Interaction volume radius: 5 \u00c5
Interaction volume height: 10 \u00c5
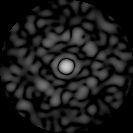
Disorder parameter: 0.8335